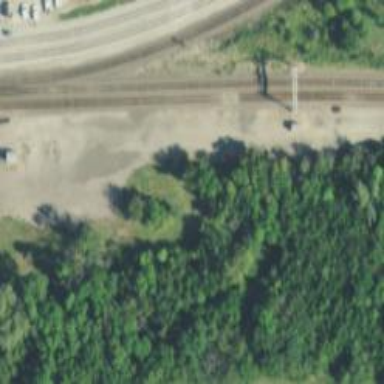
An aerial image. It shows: Abandoned railway.